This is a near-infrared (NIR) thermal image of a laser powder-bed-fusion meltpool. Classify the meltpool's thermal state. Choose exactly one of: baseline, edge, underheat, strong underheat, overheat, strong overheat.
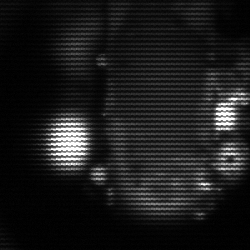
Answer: strong underheat